Question: I need to show the 'label' or 'title' of a field in OpenErp.
I have a piece of code in the 'purchase' module that retrieves 'company_id, partner_id, date_order, etc' from the form, and then show these fields values in a concatenated way:
'''
def _combinalos(self, cr, uid, ids, field_name, args, context=None):
values = {}
for id in ids:
rec = self.browse(cr, uid, [id], context=context)[0]
values[id] = {}
values[id] = '0%s-%s%s-%s-%s' %(rec.company_id, rec.partner_id, rec.soli_cant, rec.dest, rec.date_order)
return values
'''
Then i call this function like:
'''
'nombre' : fields.function(_combinalos, type='char', string='Nombre', arg=('empresa','provee','soli_cant', 'dest', 'anho'), method=True),
'''
And of course the XML view code:
'''
<h1>
<label string="Request for Quotation " attrs="{'invisible': [('state','not in',('draft','sent'))]}"/>
<label string="Purchase Order " attrs="{'invisible': [('state','in',('draft','sent'))]}"/>
<field name="nombre" class="oe_inline" readonly="1" />
</h1>
'''
Being 'nombre' the function field.
Problem is, when i save the document, it should show me the names or labels for these fields, but just shows me like the ID of the field or something:

So, how could i show the 'name' or 'label' for these fiels? Is it maybe some attribute in the xml field call?
Thanks in advance.
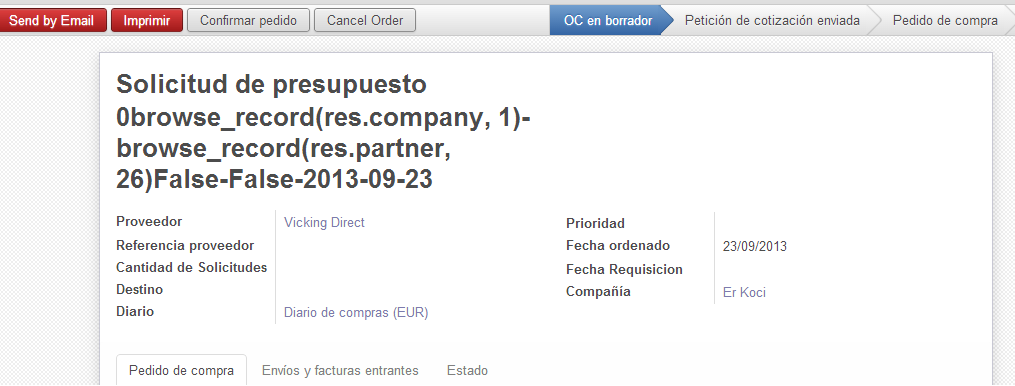
Answer: 1)Lable is not display may be because you not specified " 'for' " attribute use it like
'''
<h1>
<label string="Request for Quotation " for="nombre" attrs="{'invisible': [('state','not in',('draft','sent'))]}"/>
<label string="Purchase Order " for="nombre" attrs="{'invisible': [('state','in',('draft','sent'))]}"/>
<field name="nombre" class="oe_inline" readonly="1" />
</h1>
'''
or may be you use a class 'oe_editonly' in div out side h1 tag like .
'''
<div class="oe_title">
<div class="oe_edit_only">
<h1> Your code </h1>
</div>
</div>
'''
This will display a label in edit mode only, once you save a record label becomes invisible.
it is because the problem in your function '_combinalos' return browse object rec.company_id that is return a browse object of company if you want 'id' you should return rec.company_id.id like
'''
def _combinalos(self, cr, uid, ids, field_name, args, context=None):
values = {}
for id in ids:
rec = self.browse(cr, uid, [id], context=context)[0]
values[id] = {}
values[id] = '0%s-%s%s-%s-%s' %(rec.company_id.id, rec.partner_id.id, rec.soli_cant, rec.dest, rec.date_order)
return values
'''